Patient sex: M
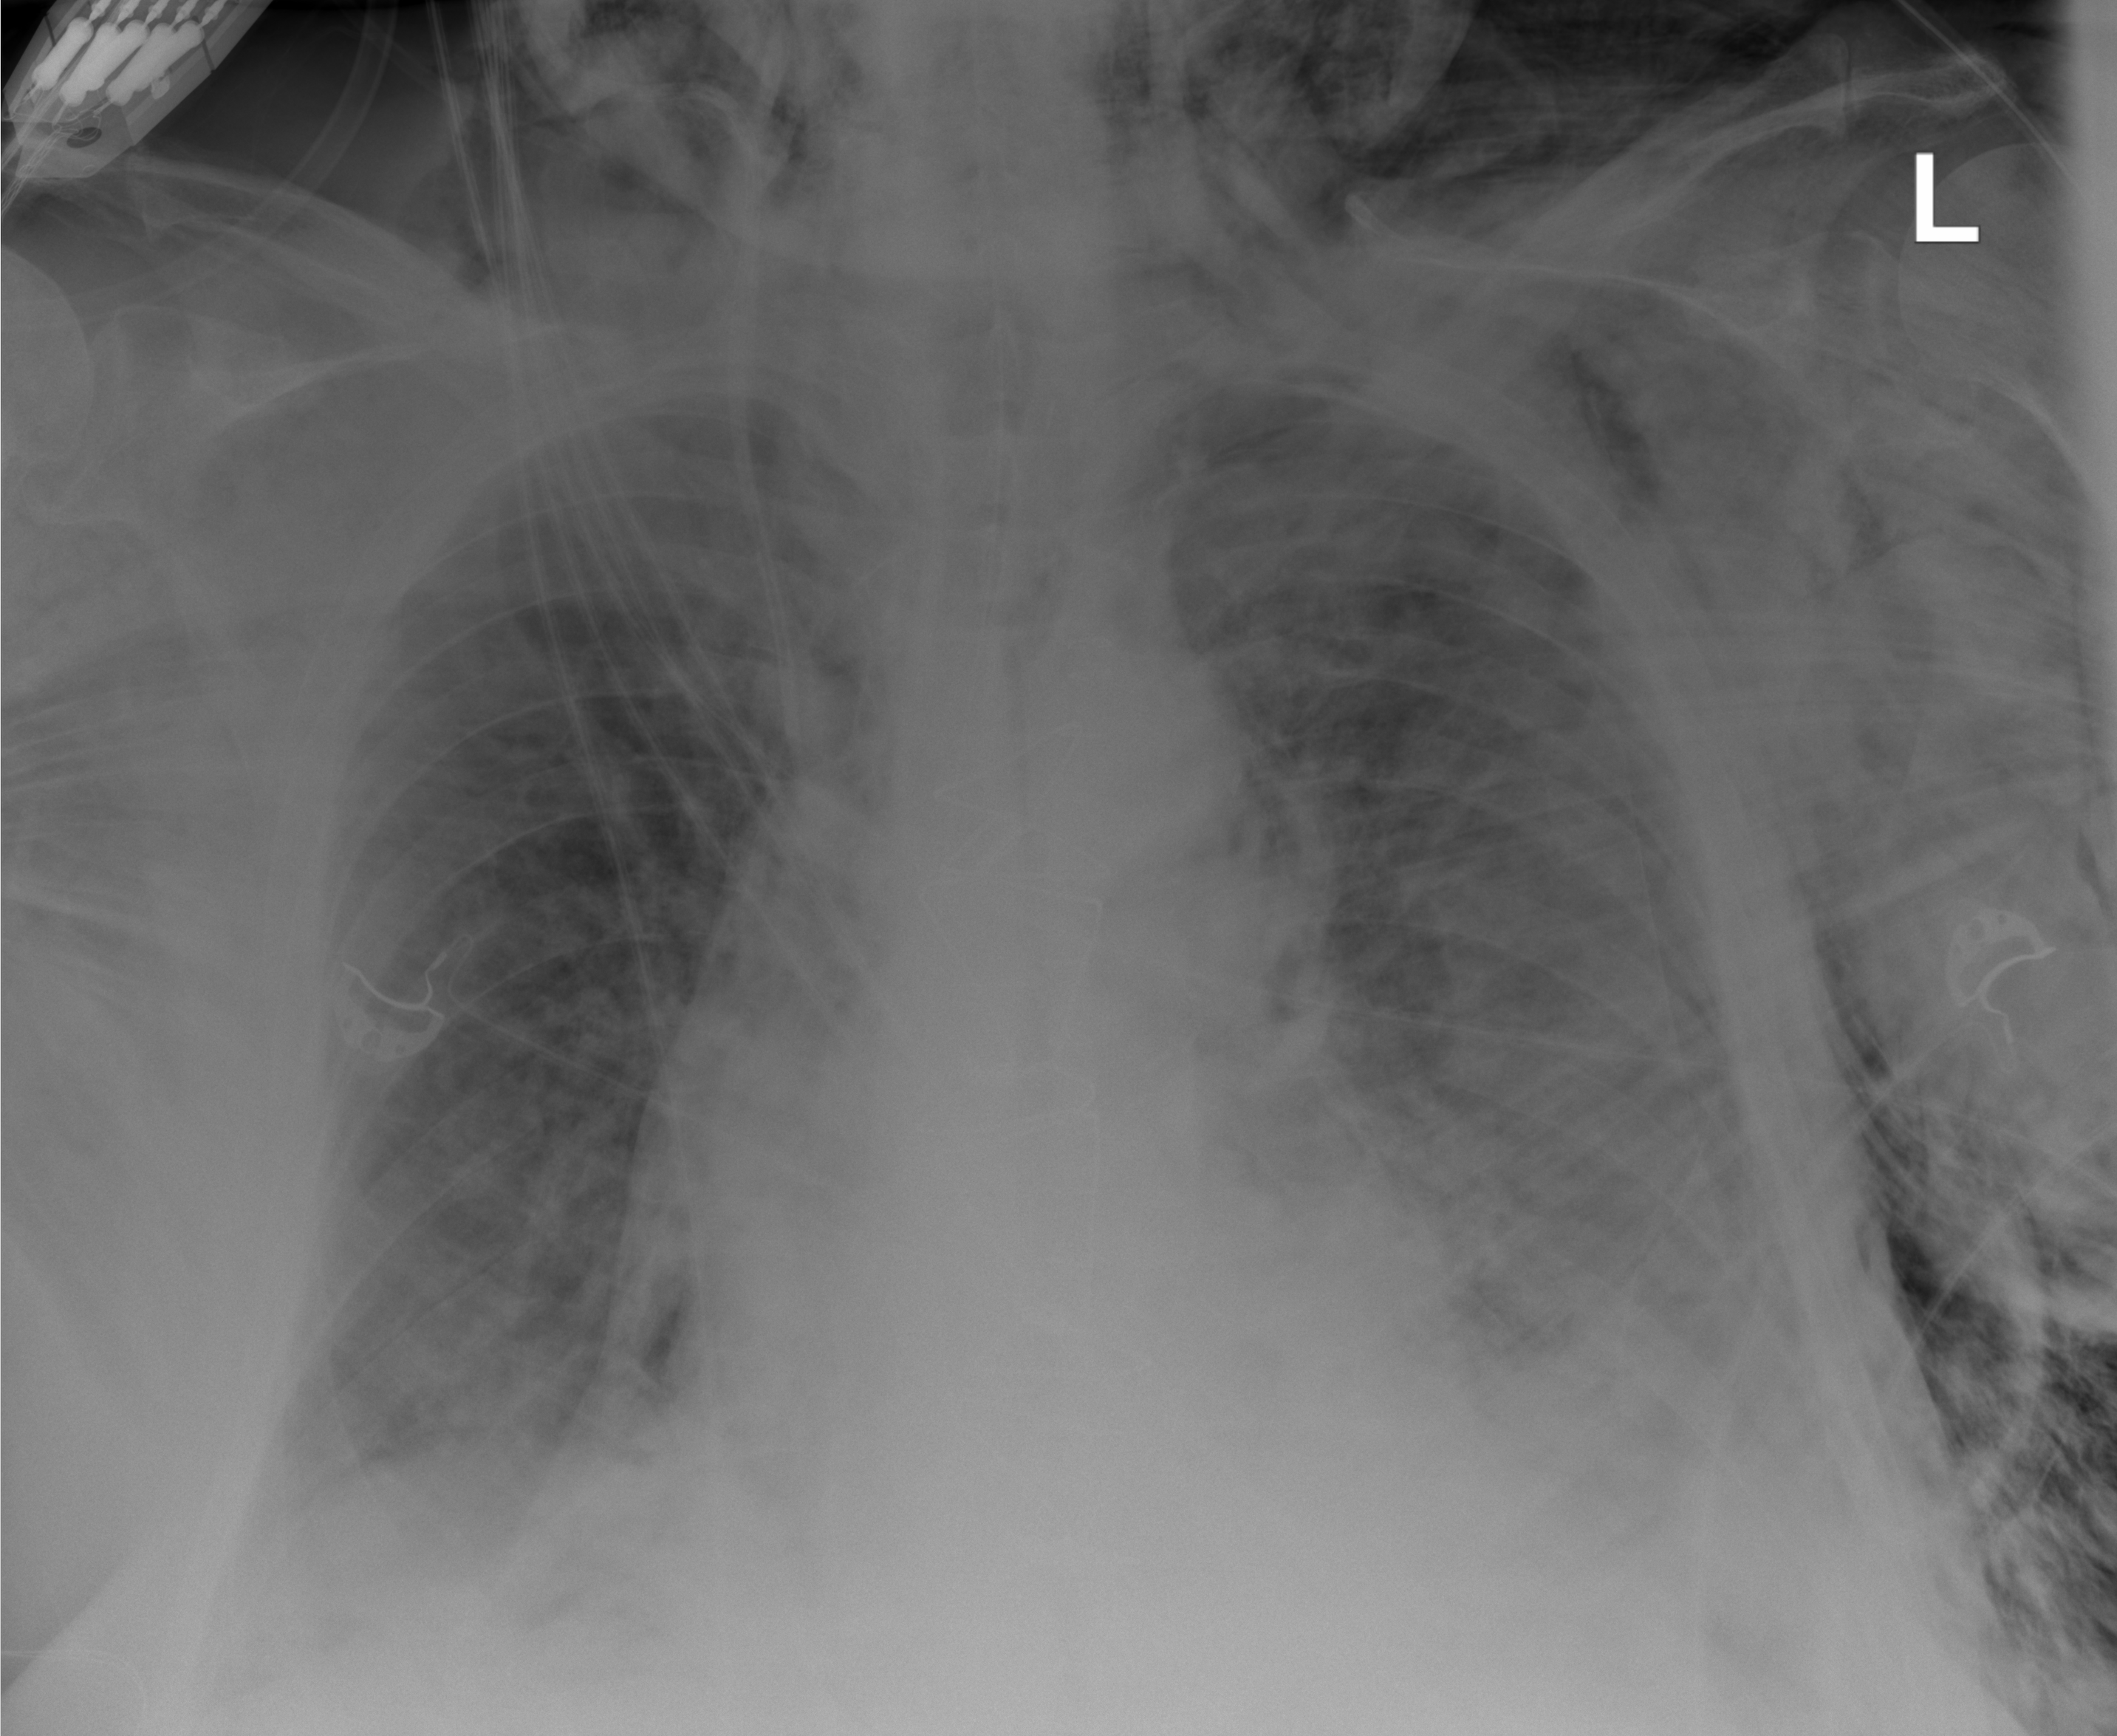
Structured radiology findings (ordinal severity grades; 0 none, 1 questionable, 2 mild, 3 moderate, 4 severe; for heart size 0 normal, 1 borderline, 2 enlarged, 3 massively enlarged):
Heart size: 2
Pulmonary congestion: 2
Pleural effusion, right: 0
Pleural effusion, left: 2
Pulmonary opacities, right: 0
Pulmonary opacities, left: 0
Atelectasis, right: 0
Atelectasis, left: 2